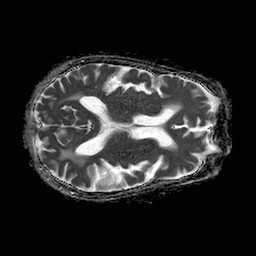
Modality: ADC
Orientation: axial
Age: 58
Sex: female
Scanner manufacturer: philips
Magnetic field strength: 1.5 T
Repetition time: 4.6 s
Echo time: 0.08631 s